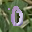
Label: 0